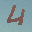
Label: 4